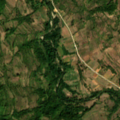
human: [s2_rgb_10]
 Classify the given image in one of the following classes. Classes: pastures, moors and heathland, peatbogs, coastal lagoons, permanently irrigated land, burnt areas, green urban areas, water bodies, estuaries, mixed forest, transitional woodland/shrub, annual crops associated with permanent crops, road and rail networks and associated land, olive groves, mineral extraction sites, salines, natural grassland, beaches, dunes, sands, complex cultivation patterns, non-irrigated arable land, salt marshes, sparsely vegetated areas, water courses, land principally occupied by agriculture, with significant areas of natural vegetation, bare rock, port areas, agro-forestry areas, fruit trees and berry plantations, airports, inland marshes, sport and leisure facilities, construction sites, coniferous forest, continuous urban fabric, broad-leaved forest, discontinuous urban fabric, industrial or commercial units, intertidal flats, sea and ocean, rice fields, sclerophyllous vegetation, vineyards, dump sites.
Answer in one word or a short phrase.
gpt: complex cultivation patterns, land principally occupied by agriculture, with significant areas of natural vegetation, broad-leaved forest, transitional woodland/shrub